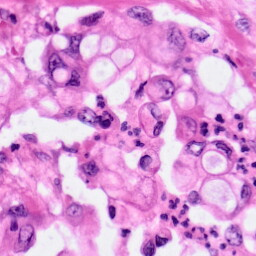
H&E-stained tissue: Pancreatic